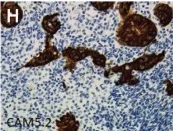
Pathological images of Case 1.
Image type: pathology (immunostaining)